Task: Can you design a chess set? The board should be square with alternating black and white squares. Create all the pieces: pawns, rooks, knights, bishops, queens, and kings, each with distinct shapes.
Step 1851:
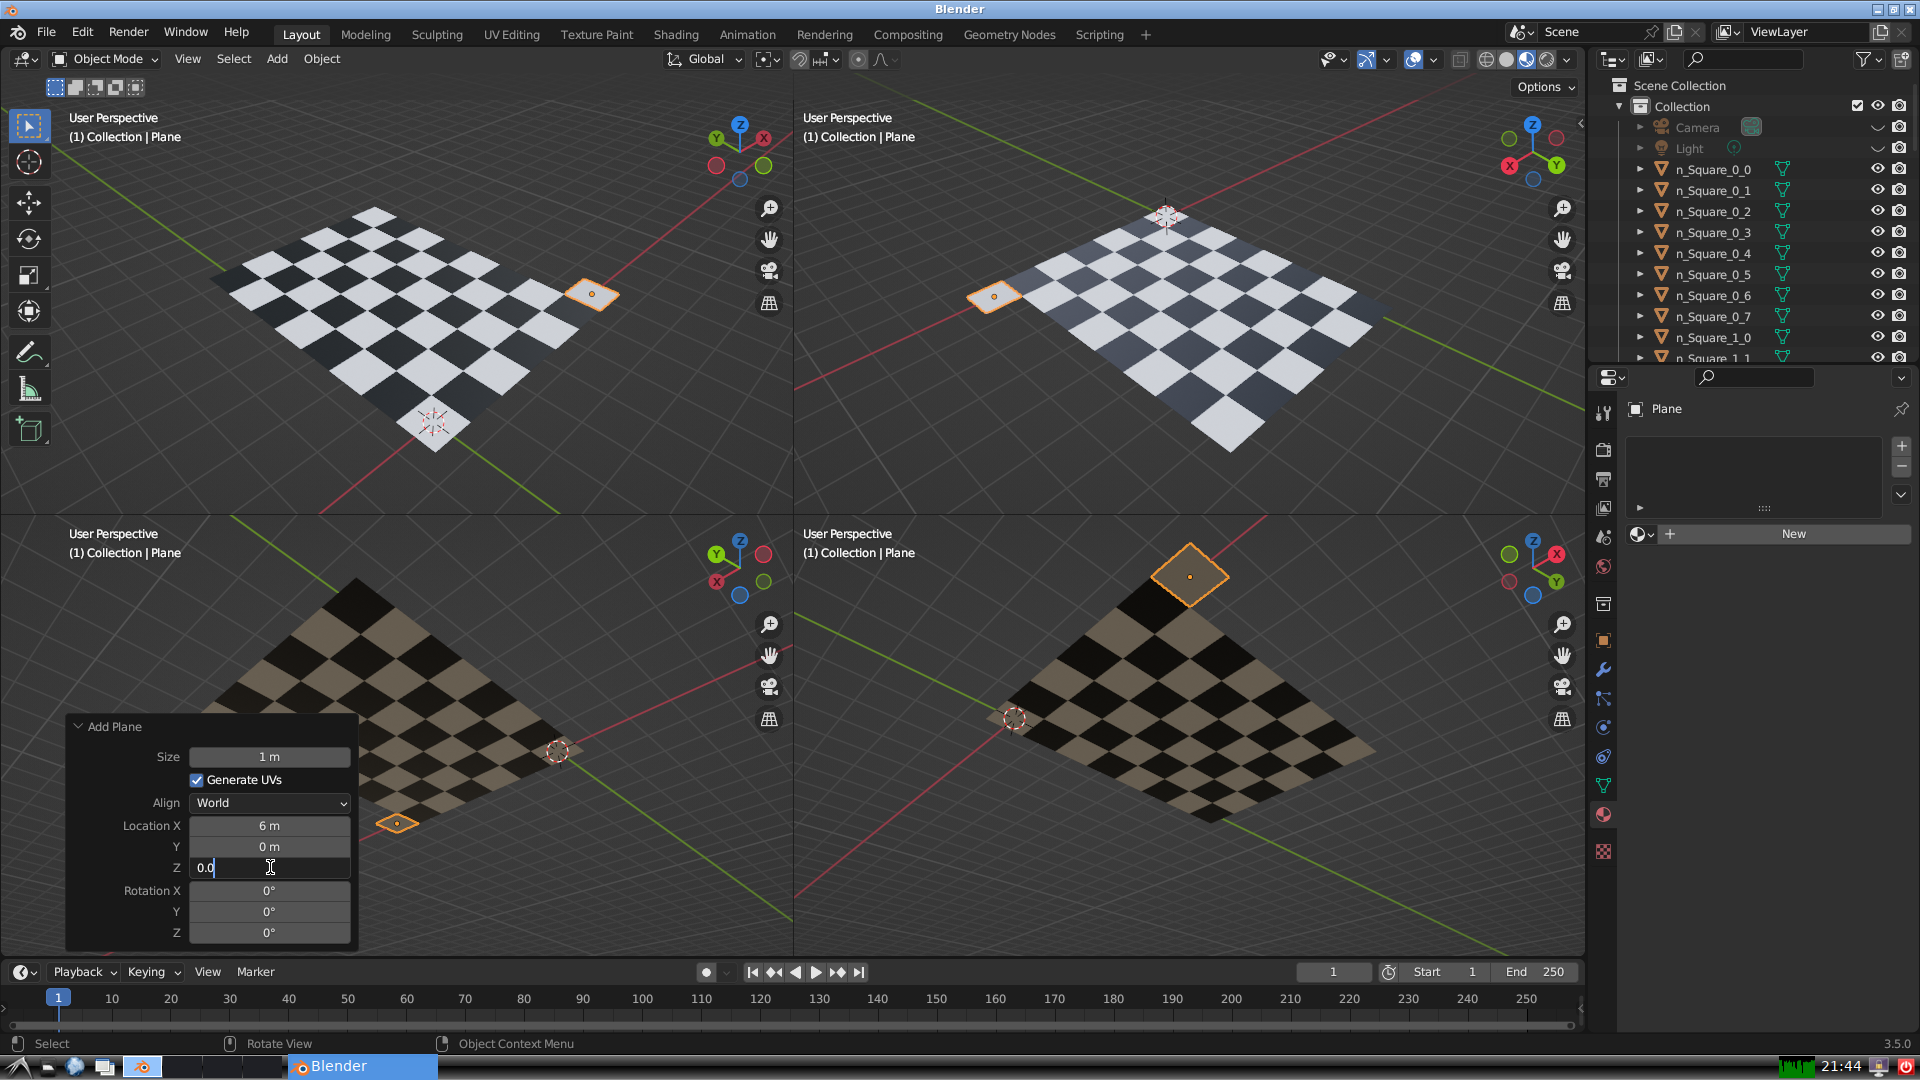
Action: {"key_press": ['Return']}